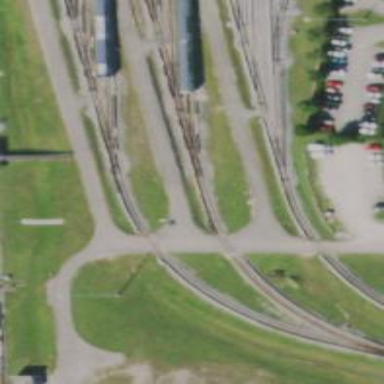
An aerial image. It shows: Level crossing along the railway.